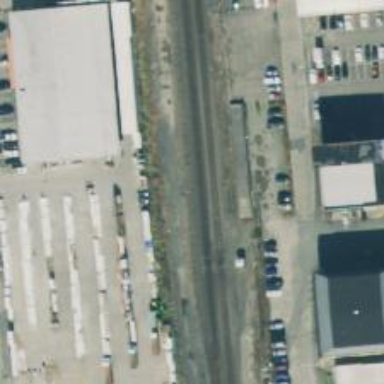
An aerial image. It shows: Wedge is used for the railway derail.